Field crop: maize
Growth stage: 2
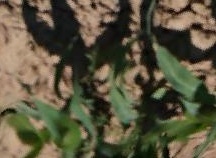
Species: maize